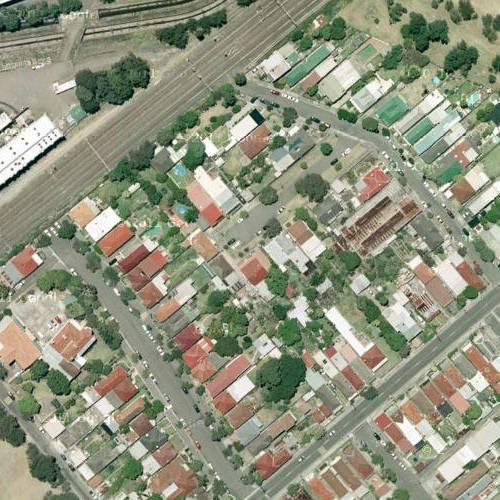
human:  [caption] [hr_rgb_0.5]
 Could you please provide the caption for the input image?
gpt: A residential area with houses arranged neatly while many plants on the roadside .

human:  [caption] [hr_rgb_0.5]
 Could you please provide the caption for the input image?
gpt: This is a residential area with houses densely arranged .

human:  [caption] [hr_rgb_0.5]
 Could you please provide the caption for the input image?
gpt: A residential area with houses arranged neatly and some roads go through this area .

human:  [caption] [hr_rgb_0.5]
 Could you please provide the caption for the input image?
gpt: This is a town with many houses arranged in lines and some road go through .

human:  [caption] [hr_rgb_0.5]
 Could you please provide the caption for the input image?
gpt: A residential area with houses densely arranged .